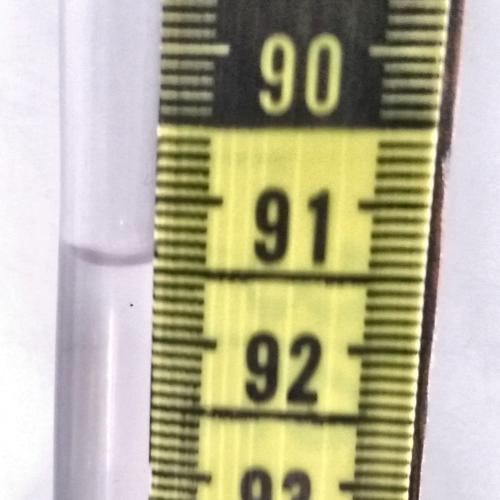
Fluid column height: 91.5 cm